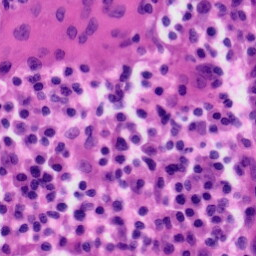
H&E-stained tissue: Tonsil